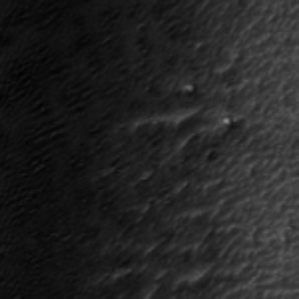
Label: frost